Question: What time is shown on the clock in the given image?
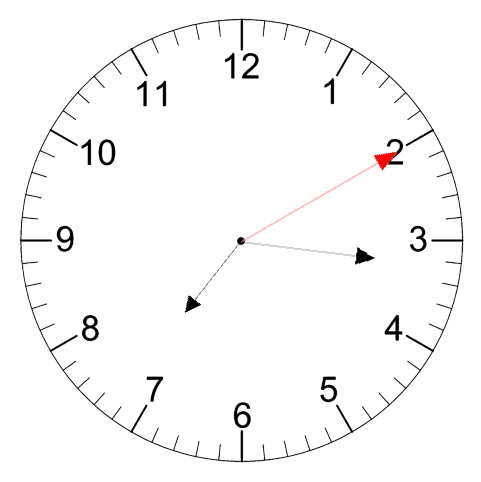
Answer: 07:16:10